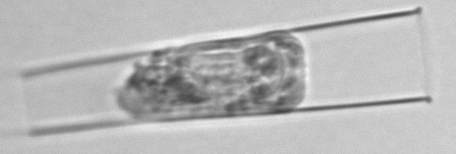
Label: Eutintinnus